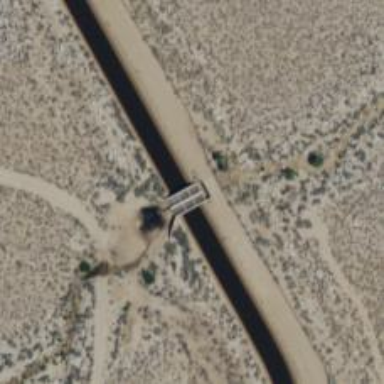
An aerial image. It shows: Aqueduct bridge.